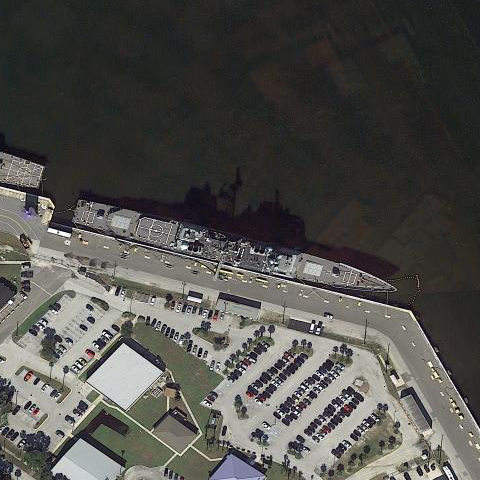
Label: cruiser